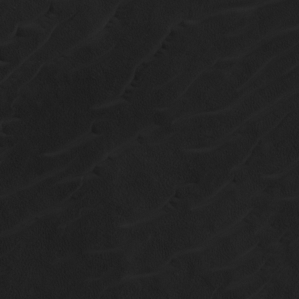
Label: non_frost